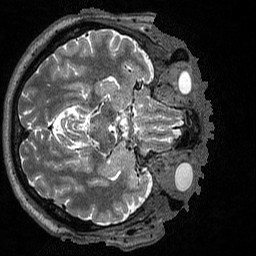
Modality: T2w
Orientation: axial
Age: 69
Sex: male
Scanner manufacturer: siemens
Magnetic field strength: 3 T
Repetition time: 3.2 s
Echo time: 0.564 s